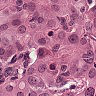
Metastatic tissue present: yes